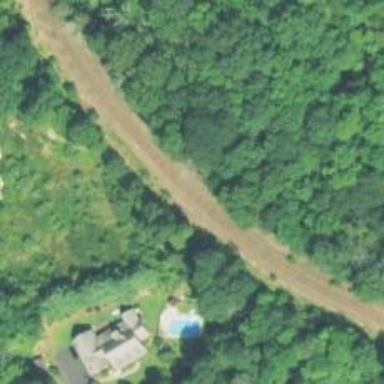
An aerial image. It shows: Railway track.